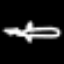
Label: airplane